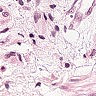
Metastatic tissue present: no